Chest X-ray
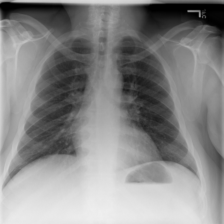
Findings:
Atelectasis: negative
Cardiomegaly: negative
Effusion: negative
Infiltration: positive
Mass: negative
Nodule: negative
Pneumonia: negative
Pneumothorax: negative
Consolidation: negative
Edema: negative
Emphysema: negative
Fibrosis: negative
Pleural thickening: negative
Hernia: negative